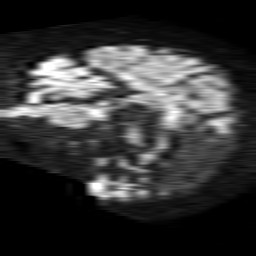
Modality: TRACE
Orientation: sagittal
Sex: male
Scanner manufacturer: philips
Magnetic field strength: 1.5 T
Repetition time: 4.6 s
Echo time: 0.09059 s